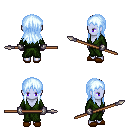
a pixel art fantasy rpg character, female body template, dark elf, purple skin, green robe, teal pants, white cyan unkempt hairstyle, metal gloves, brown slippers, spear, four views (front, back, left, right), 2x2 character sprite sheet, small pixel art, hard edges, no anti-aliasing